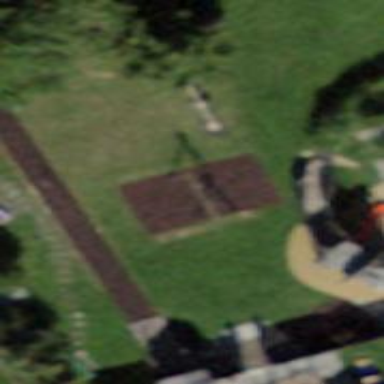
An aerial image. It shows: Picnic table located in leisure land area.